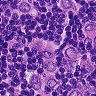
Metastatic tissue present: yes